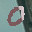
Label: 0